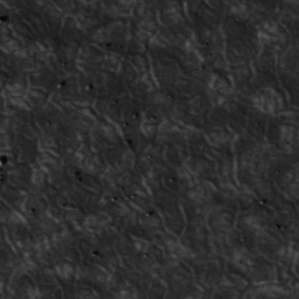
Label: non_frost